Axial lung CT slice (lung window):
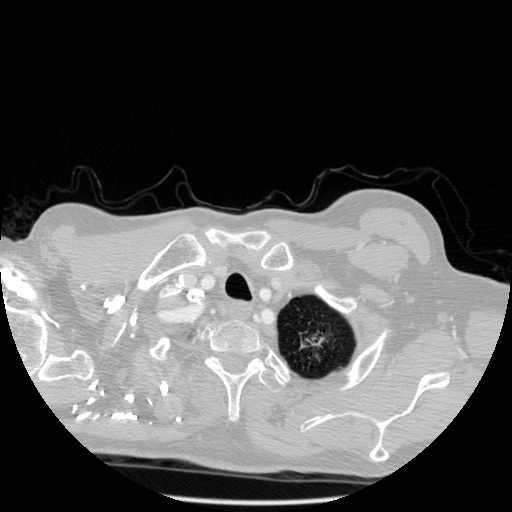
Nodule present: yes
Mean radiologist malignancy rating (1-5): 4.667